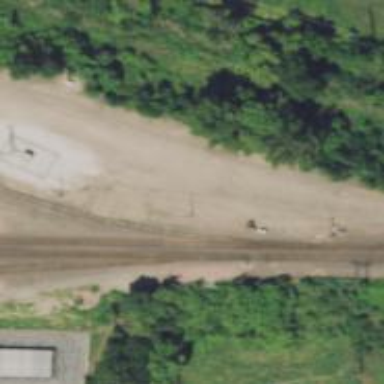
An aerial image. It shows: Railway signal.